Question: Is there an api which would help me gather all the review information from playstore, given the app name? The requirement is to replicate a screen more or less similar to the Playstore "Detailed Review" screen(attached here for quick reference).
Any help is appreciated.

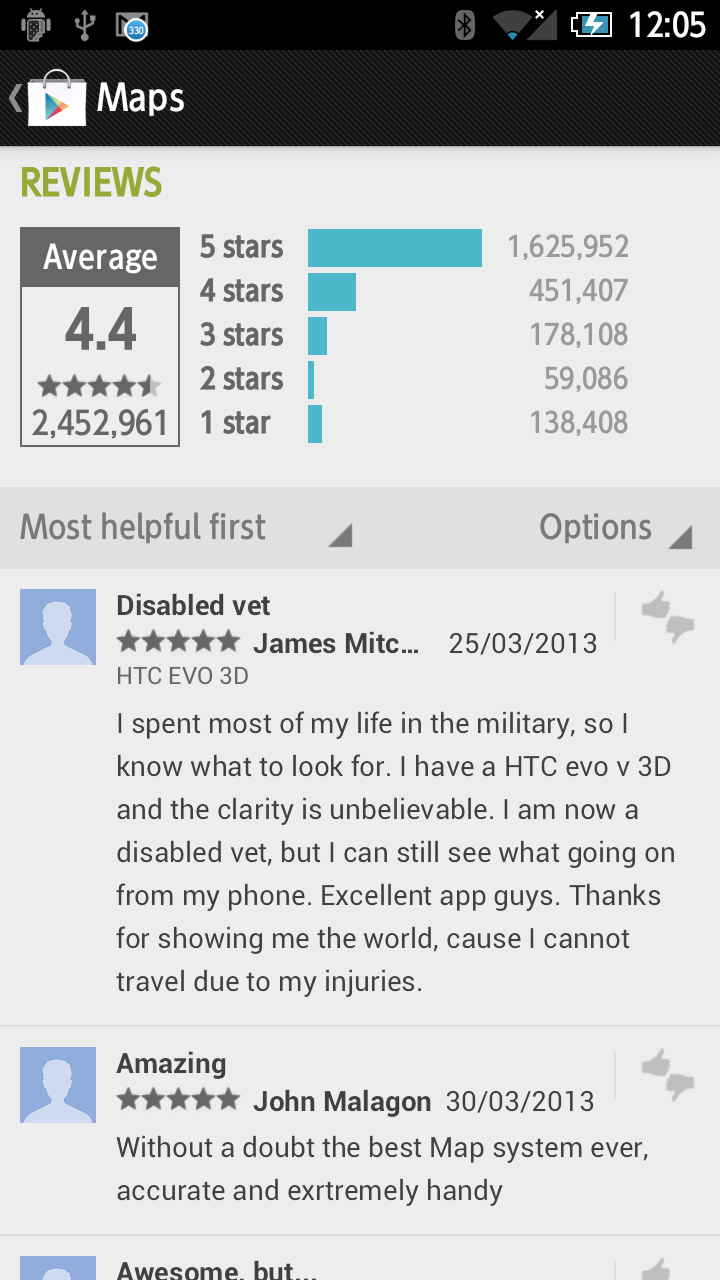
Answer: I am confused. Do you want to create a screen that has the layout of the screen you attached or do you want to be able to read the actual review and do something with them? If it is the latter, then there is no Play Store API unfortunately. It probably has to do with privacy issues, I think. If you want a screen that has the same layout, then I don't think you need to gather the review information.
I searched around and I found this: <URL>
There is more information about the Play Store API here: <URL>